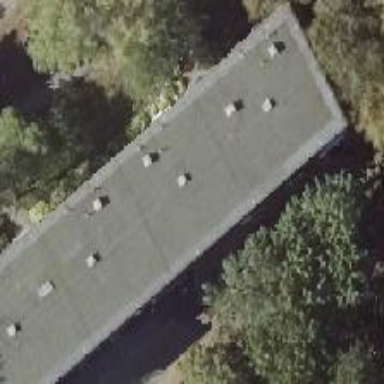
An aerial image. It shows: Flat-roofed apartment building.